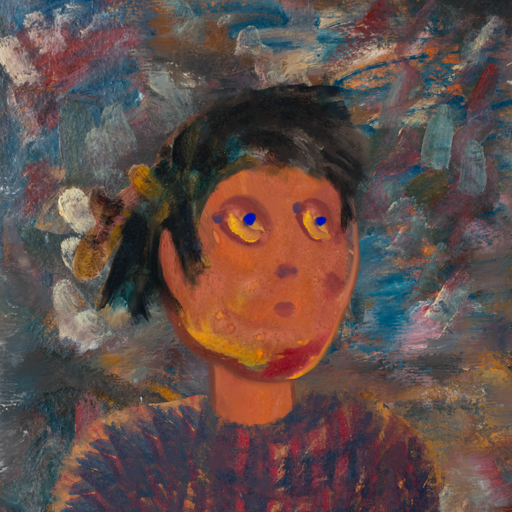
Background: Boggyland, Head And Neck Side: Mother_And_Son_Son, Face Side: Mother_And_Son_Son, Bust: In_The_Sun, Hair Side: Pipe, Head Accessory: Blank, Second Necklace: Blank, Necklace: Blank, Baby: Blank